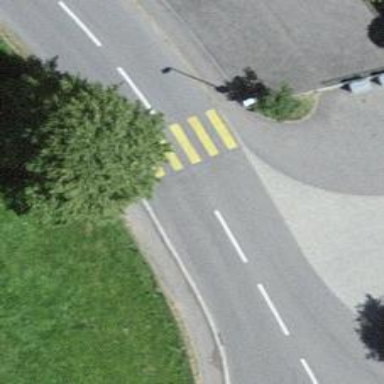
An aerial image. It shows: Uncontrolled zebra crossing on the road.